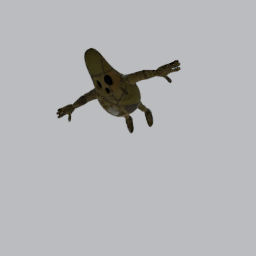
Label: animals